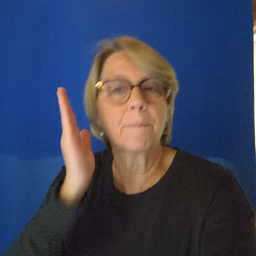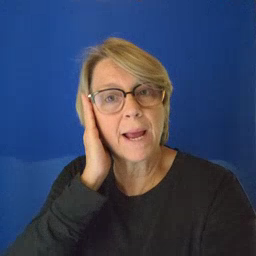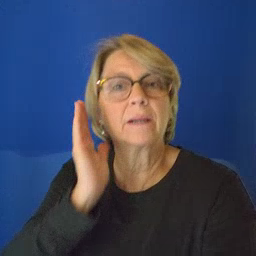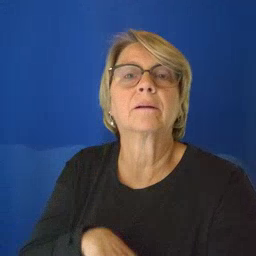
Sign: bed